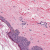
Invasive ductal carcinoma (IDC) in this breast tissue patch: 0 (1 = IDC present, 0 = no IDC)